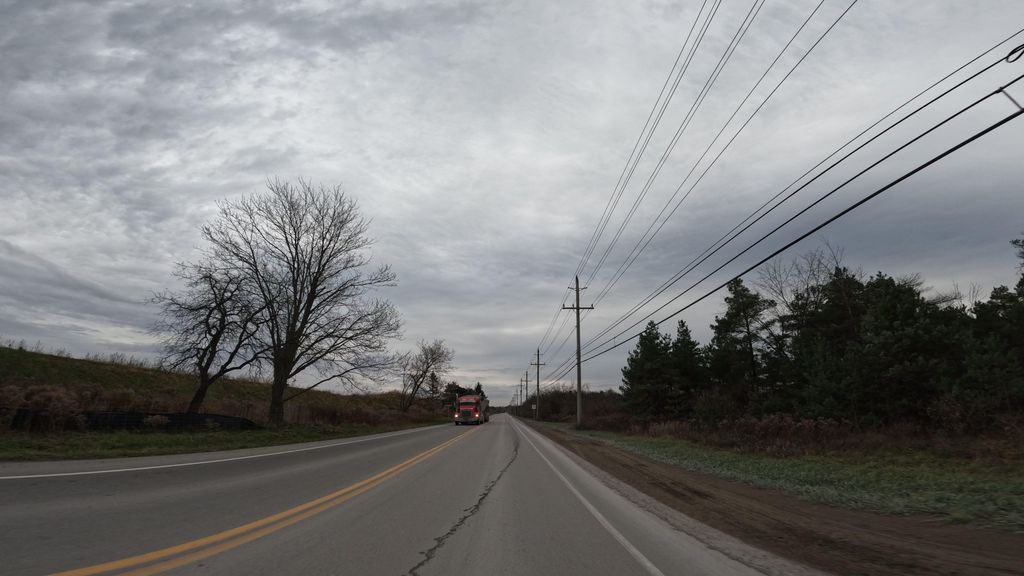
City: hamilton